Interaction volume radius: 5 \u00c5
Interaction volume height: 25 \u00c5
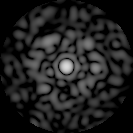
Disorder parameter: 0.8205